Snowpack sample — Snodgrass Mountain, Crested Butte, Colorado (2/4/25, 12:06 PM MST)
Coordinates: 38.923, -106.968
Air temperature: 35 °F
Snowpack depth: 80 cm
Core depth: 60 cm
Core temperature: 32 °F
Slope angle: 14°, slope face: 78°
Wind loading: low
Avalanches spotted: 0
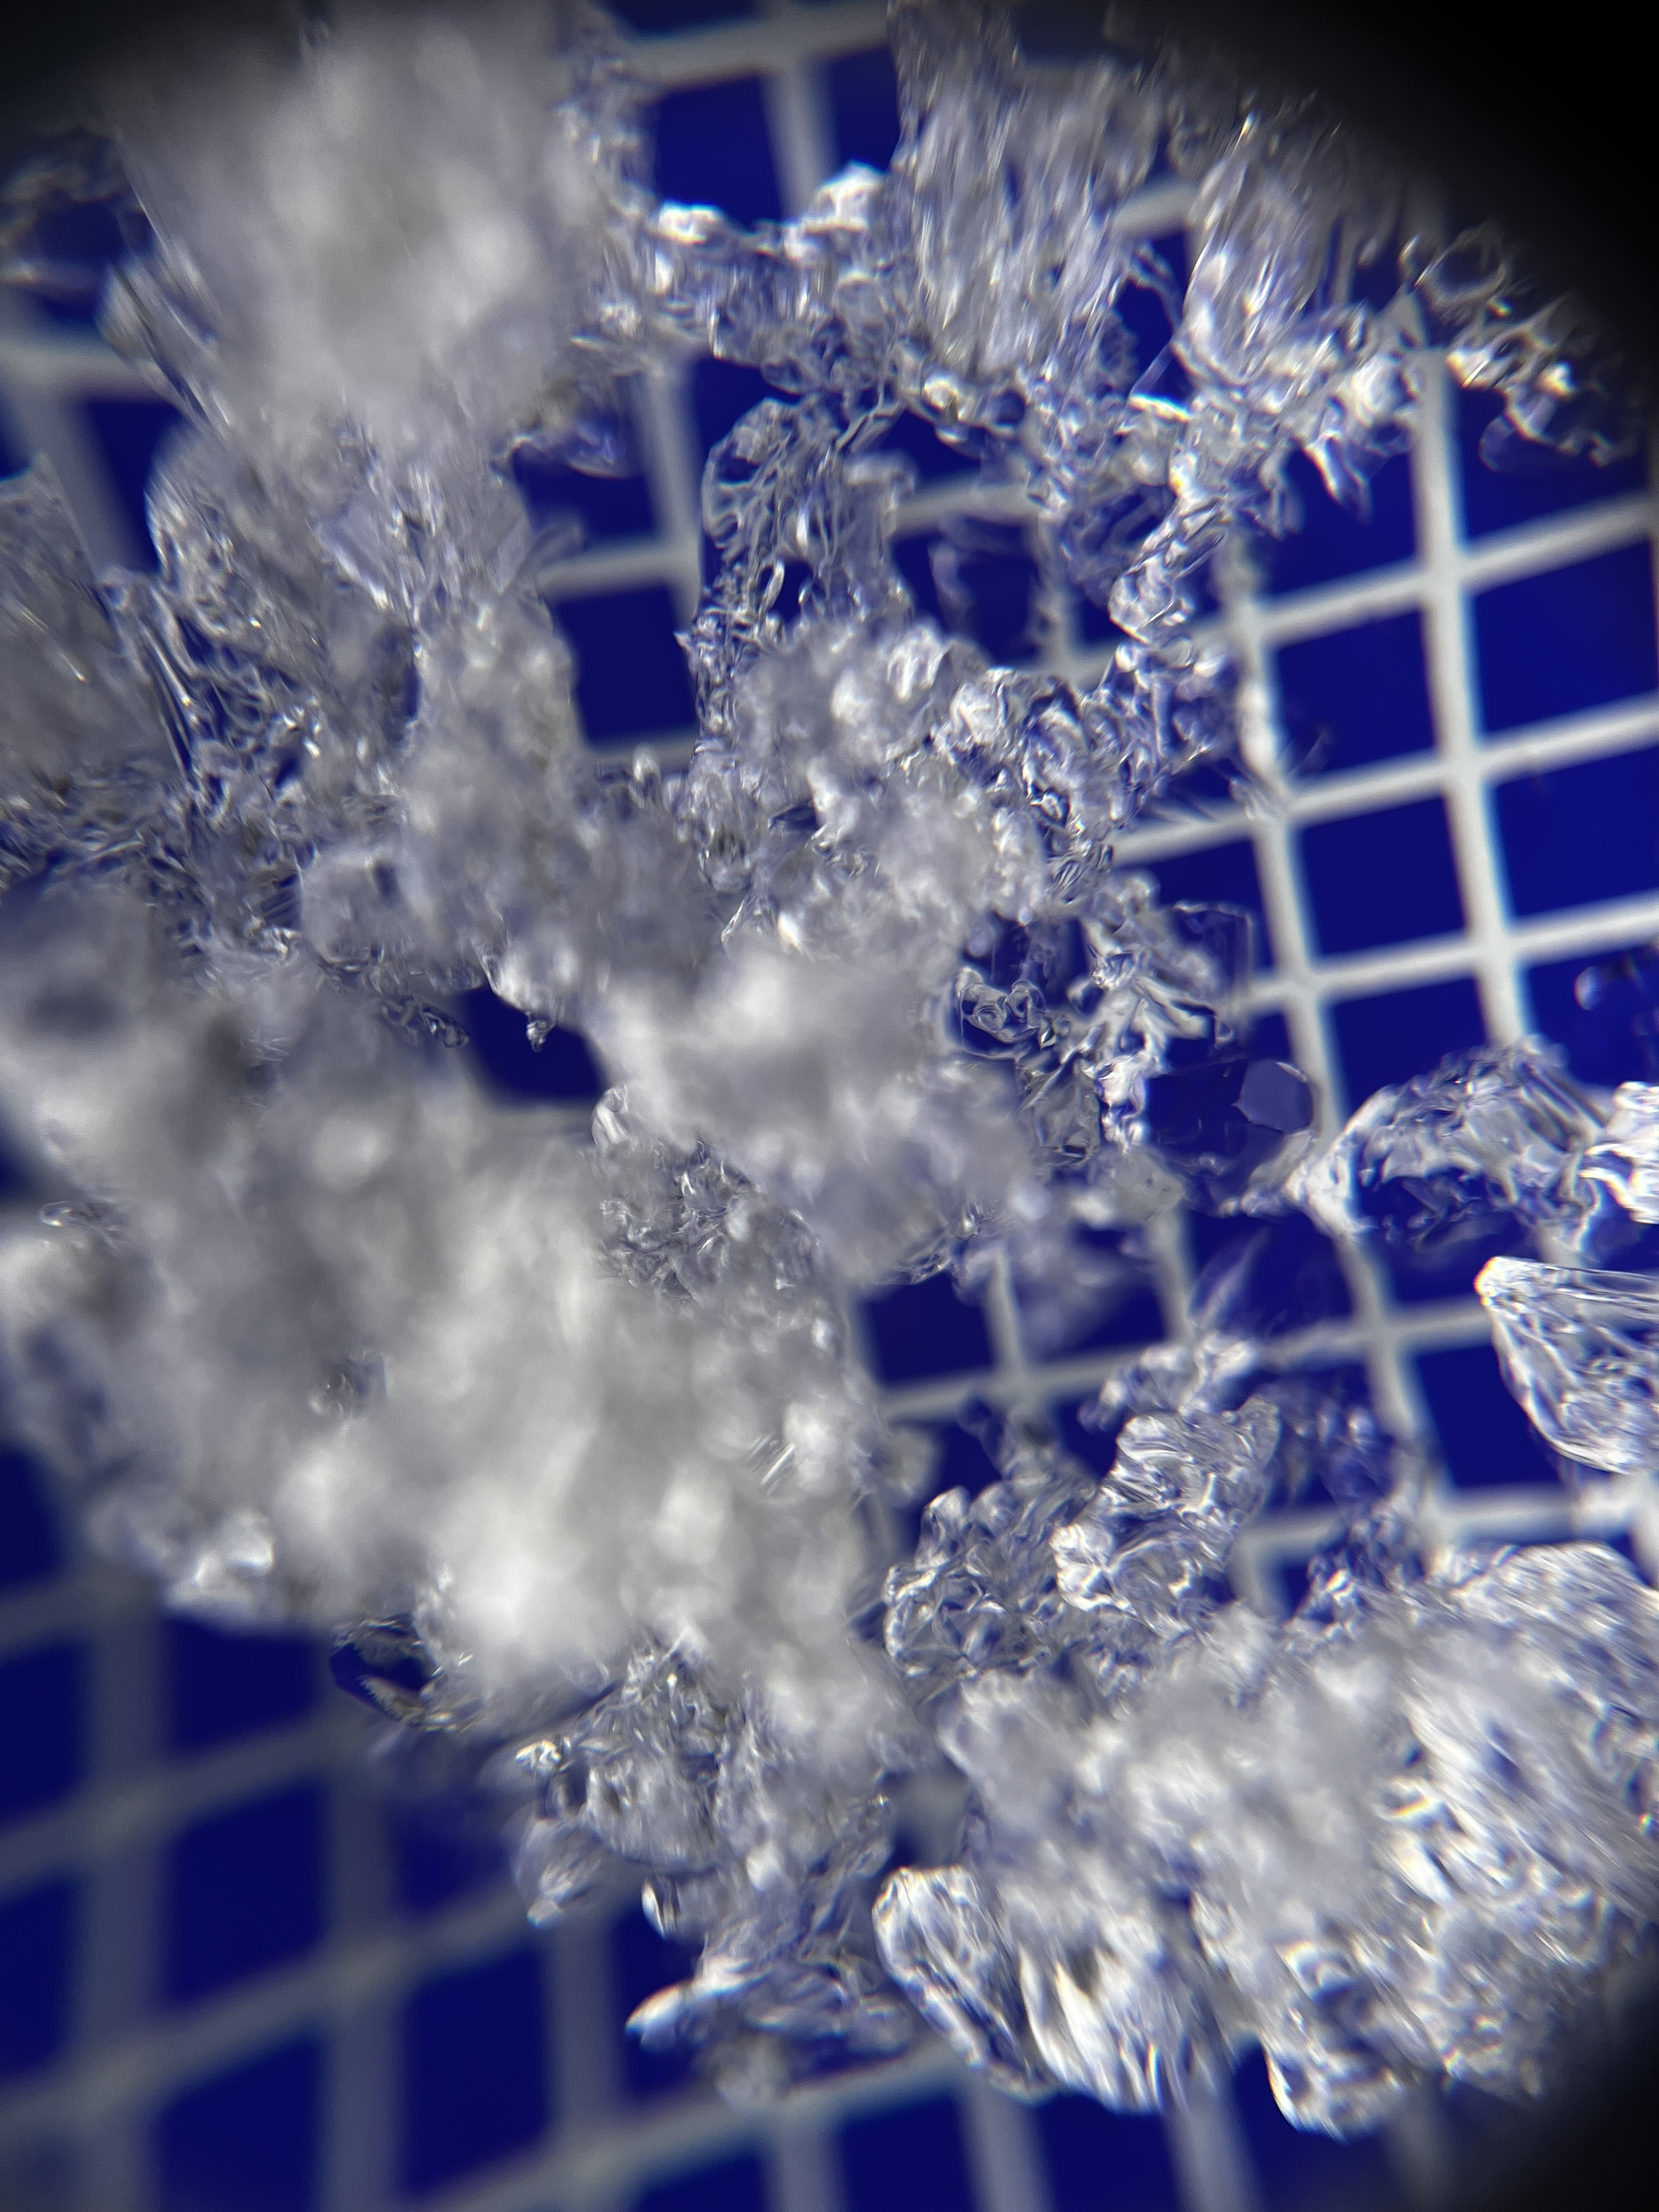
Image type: magnified_profile
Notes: No avalanches nearby, unusually warm weather for the last month reported by residents, Collected 25 yards from treeline